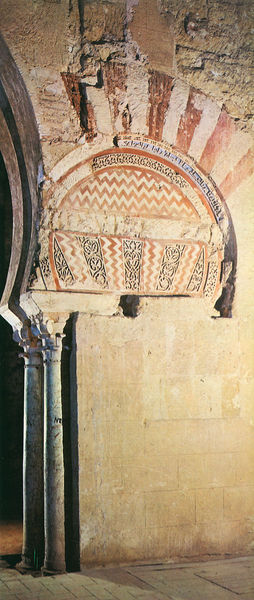
Titel: Die Moschee von Cordoba
Institution: Cordoba
Schlagwörter: schatten, gelb, bunt, säule, säulen, rot, muster, ornament, alt, wand, stein, steine, kirche, relief, spanien, ecke, bogen, zwei, mauer, rundbogen, schaden, ornamente, verzierung, streifen, foto, eingang, ruine, kloster, loch, zickzack, kaputt, klinker, rotweiß, zerstört, tempel, fresko, marokko, verfallen, maurisch, mörtel, alhambra, mauersück